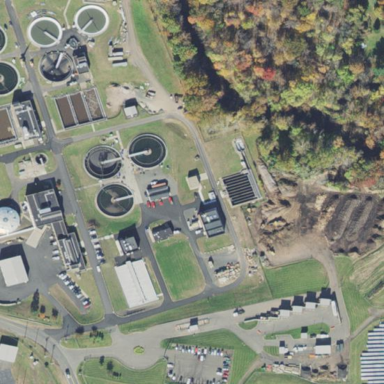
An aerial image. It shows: View of wastewater plant.